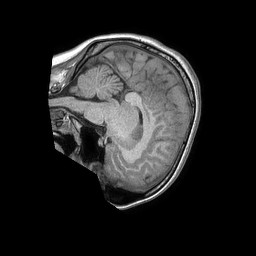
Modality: T1w
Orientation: sagittal
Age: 26
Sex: female
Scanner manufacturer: philips
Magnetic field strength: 1.5 T
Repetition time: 0.008056 s
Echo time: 0.003721 s